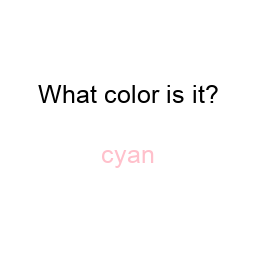
Color: pink
Color name shown: cyan
Background color: white
Question text color: black